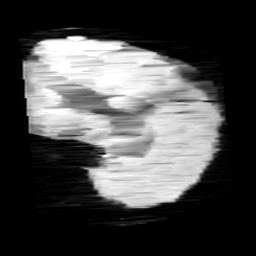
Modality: minIP
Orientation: sagittal
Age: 11
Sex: female
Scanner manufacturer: siemens
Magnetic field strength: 3 T
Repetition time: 0.027 s
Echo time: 0.02 s